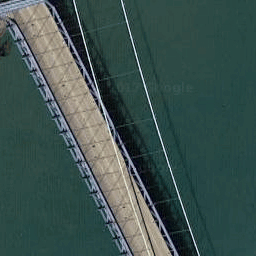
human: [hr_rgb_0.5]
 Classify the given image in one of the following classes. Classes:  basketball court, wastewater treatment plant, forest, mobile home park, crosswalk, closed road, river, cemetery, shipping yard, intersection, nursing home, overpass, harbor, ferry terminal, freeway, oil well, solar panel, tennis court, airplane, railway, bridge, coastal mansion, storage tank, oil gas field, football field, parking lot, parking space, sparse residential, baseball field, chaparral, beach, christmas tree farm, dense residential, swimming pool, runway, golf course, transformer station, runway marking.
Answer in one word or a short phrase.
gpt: bridge